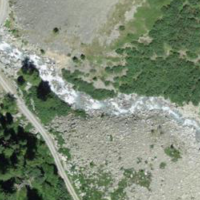
EUNIS habitat code: 48
Species observed at this site:
Achillea erba-rotta